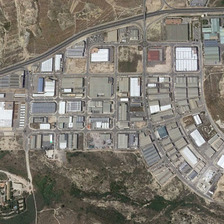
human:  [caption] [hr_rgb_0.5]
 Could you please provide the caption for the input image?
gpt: many buildings and bareland are in an industrial area .

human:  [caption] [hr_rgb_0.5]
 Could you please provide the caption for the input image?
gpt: many buildings and bareland are in an industrial area .

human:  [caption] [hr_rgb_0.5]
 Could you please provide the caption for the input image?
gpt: many buildings and bareland are in an industrial area .

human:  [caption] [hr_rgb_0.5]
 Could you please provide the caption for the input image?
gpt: many buildings and bareland are in an industrial area .

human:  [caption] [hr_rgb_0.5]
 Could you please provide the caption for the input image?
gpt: many buildings and bareland are in an industrial area .